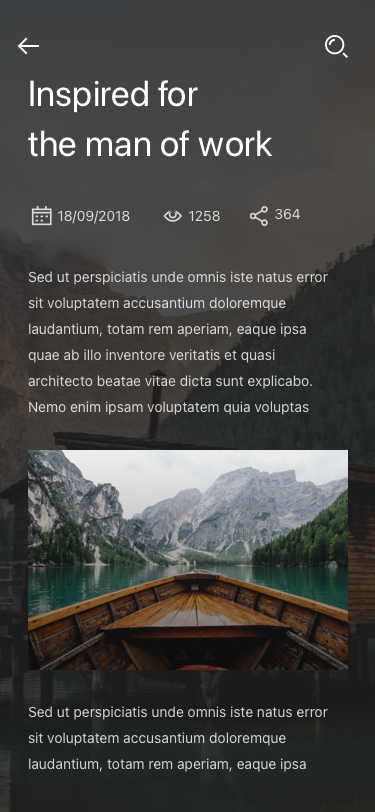
Text in this UI design:
Inspired for
the man of work
Sed ut perspiciatis unde omnis iste natus error
sit voluptatem accusantium doloremque
laudantium, totam rem aperiam, eaque ipsa
quae ab illo inventore veritatis et quasi
architecto beatae vitae dicta sunt explicabo.
Nemo enim ipsam voluptatem quia voluptas
Sed ut perspiciatis unde omnis iste natus error
sit voluptatem accusantium doloremque
laudantium, totam rem aperiam, eaque ipsa
1258
18/09/2018
364